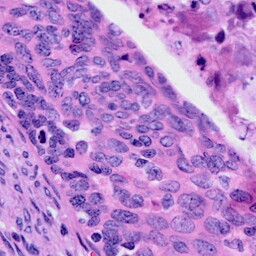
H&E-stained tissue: Cervix